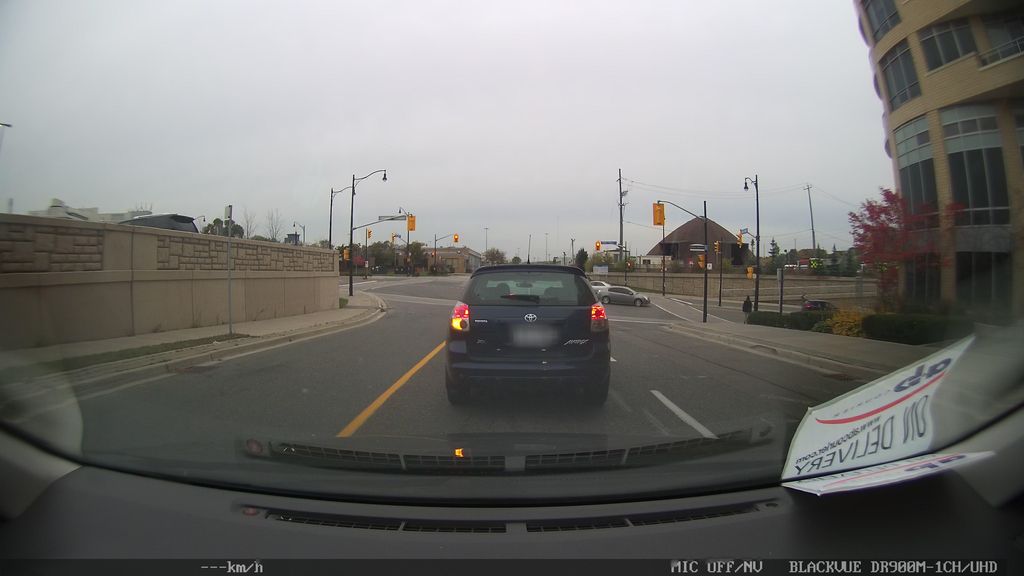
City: toronto